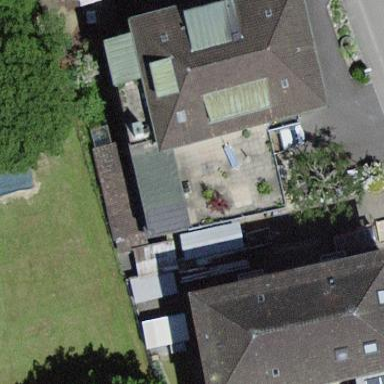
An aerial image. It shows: Building with flat roof.